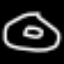
Label: donut